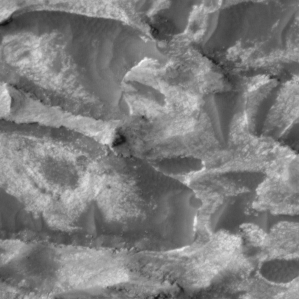
Label: non_frost